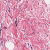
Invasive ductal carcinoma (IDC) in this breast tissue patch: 0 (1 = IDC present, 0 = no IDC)